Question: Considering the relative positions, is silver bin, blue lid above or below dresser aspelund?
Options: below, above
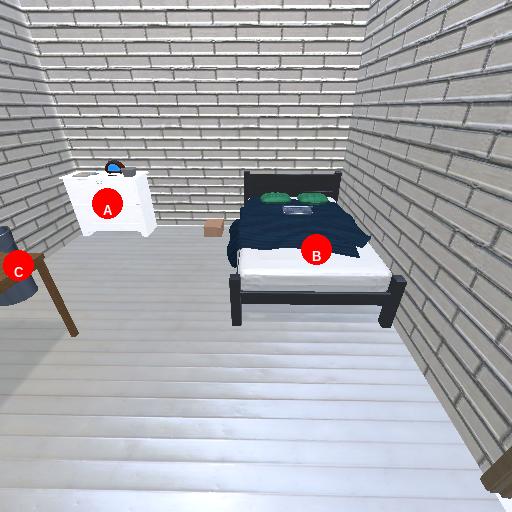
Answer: below